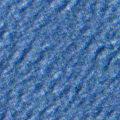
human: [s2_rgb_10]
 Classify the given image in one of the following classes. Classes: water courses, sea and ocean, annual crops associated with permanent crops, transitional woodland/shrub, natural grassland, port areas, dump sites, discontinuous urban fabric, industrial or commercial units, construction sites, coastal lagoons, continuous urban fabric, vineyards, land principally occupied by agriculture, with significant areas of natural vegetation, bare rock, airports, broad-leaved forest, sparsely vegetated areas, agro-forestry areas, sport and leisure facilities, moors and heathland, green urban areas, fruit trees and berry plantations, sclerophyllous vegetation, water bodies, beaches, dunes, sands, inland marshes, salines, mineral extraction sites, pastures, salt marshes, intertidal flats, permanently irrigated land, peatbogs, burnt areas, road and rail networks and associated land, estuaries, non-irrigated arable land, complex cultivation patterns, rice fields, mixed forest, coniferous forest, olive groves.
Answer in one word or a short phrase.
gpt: sea and ocean